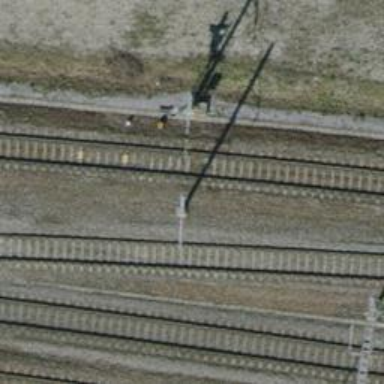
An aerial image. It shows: Railway tunnel with one electrified track and contact lines.